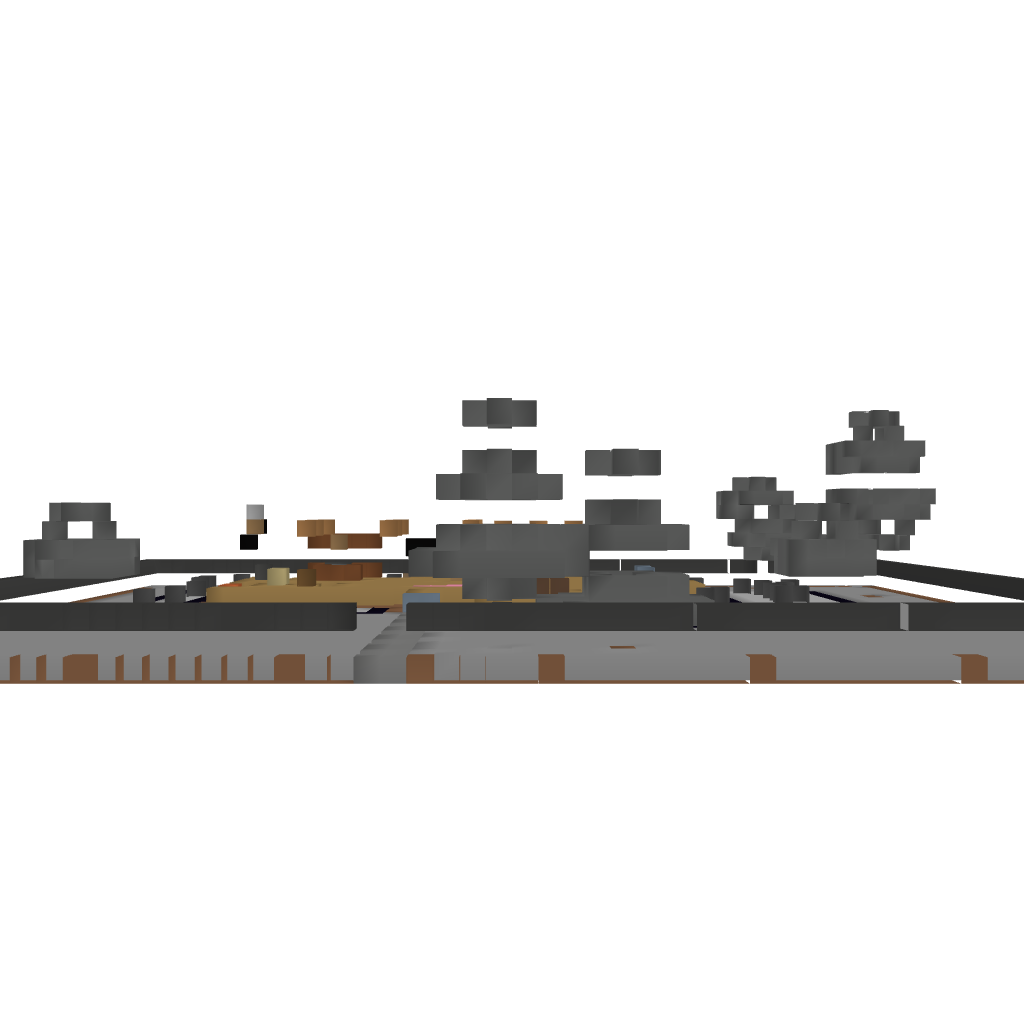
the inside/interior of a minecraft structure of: modern home